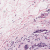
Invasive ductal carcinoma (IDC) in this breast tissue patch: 1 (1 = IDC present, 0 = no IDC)